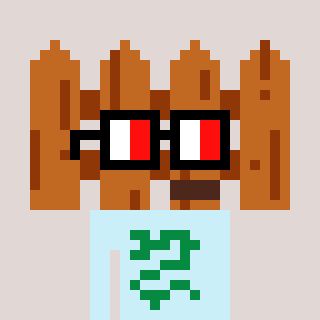
a pixel art character with square glasses with black frames and red eyes, a fence-shaped head and a cold-colored body on a warm background